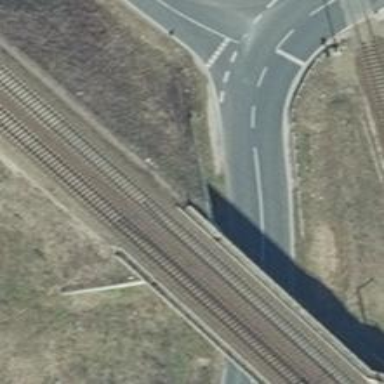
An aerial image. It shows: Bridge with electrified railway tracks featuring contact line.